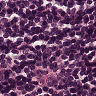
Metastatic tissue present: no